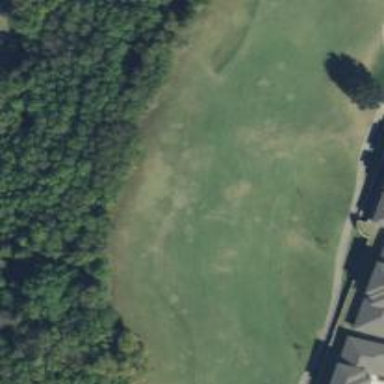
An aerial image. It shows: Golf hole.